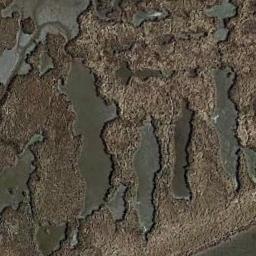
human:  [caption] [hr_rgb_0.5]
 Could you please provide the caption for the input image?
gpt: Half the area of this wetland is dark blue water .

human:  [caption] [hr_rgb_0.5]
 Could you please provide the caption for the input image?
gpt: The wetland consists of bare land and water .

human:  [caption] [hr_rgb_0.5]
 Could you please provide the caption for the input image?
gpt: There are patches of brown bare land in a lake in a wetland .

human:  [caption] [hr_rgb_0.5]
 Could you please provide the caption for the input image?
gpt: There are many different areas of wetlands .

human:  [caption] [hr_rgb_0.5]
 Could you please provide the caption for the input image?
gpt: There are many water areas and much bare land on the wetland .